Question: Can you help me please translate this equation into a code?

I tried this code but its only the first part
'''
theSum = sum(M(:, y) .* S(:, y) ./ (1 + K(:, y)))
'''
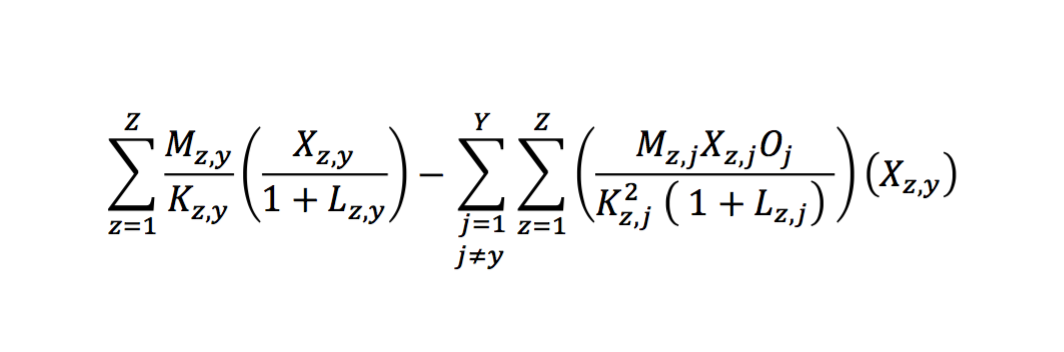
Answer: I would start by making the 'M', 'K', 'X', 'L', and 'O' expressions into simple functions, so that you can easily call them as 'M(z,y)', 'X(z,y)' (or 'X(z,j)' depending on the input you need ) etc.
Then you will convert each summation into a for loop and collect the result (you can think about vectorisation later, right now focus on translating the problem). The double summation is essentially a nested for loop, where the result of the inner loop is used in the outer one at each outer iteration.
So your end result should look something like:
'''
Summation1 = 0;
for z = 1 : Z
tmp = M(z,y) / K(z,y) * (X(z,y) / (1 + L(z,y));
Summation1 = Summation1 + tmp;
end
Summation2 = 0;
for j = 1 : Y
if j ~= y
for z = 1 : Z
tmp = (M(z,j) * X(z,j) * O(j)) / (K(z,j)^2 * (1 + L(z,j)) * X(z,y);
Summation2 = Summation2 + tmp;
end
end
end
Result = Summation1 - Summation2;
'''
(Btw, this assumes that all operations are on scalars. If 'M(z,y)' outputs a vector, adjust for elementwise operations appropriately)